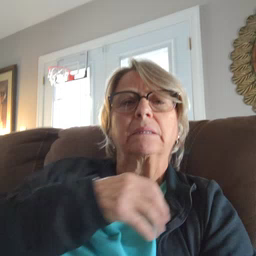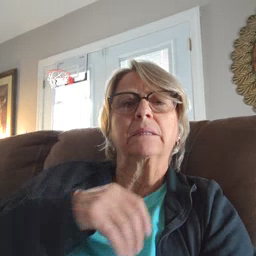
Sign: police